Question:
From a design point of view, can I say that Interfaces are used to produce flexible code open for future easy maintenance. Referring to the case study, am I right to say:
Interface in this example is used because both Professor and HeadofDept class have the power to employ people. Assuming that we might add other people who might be given the right to employ people in the near future.
Thanks for your attention.
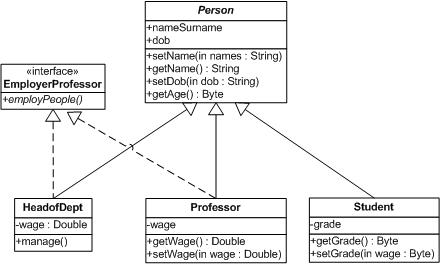
Answer: Interface will allow your code to call methods like employPeople() on the base type i.e EmployerProfessor. So you pass around EmployerProfessor objects and code need not know what the exact implementation is, it just knows that it can call employPeople(). So it allows for dynamic dispatch of method calls. Using some compiler implementation (vtable etc) it will call the correct method for you.
Interfaces are not always so flexible, its difficult to go and just change an interface since current code in the wild may be affected. An interface provides a contract, it tells the class implementing it, that you must provide the following methods.